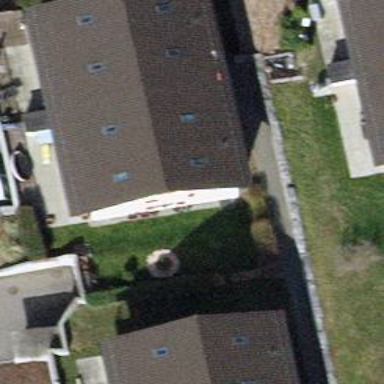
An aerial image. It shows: Semidetached house with gabled roof.